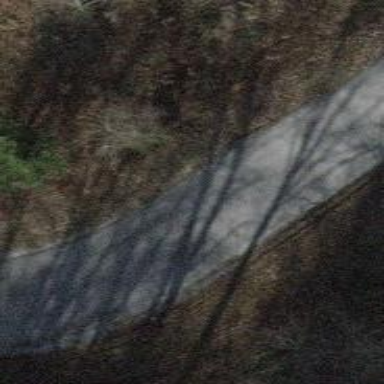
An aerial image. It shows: Path.